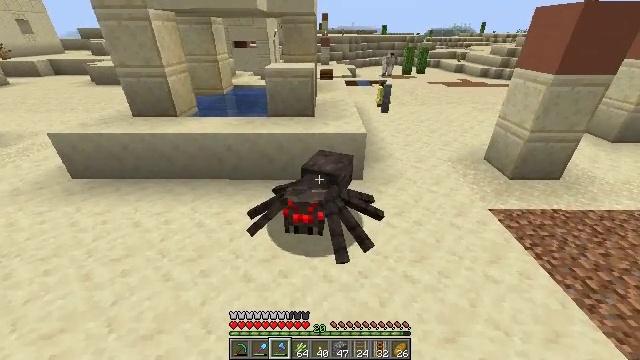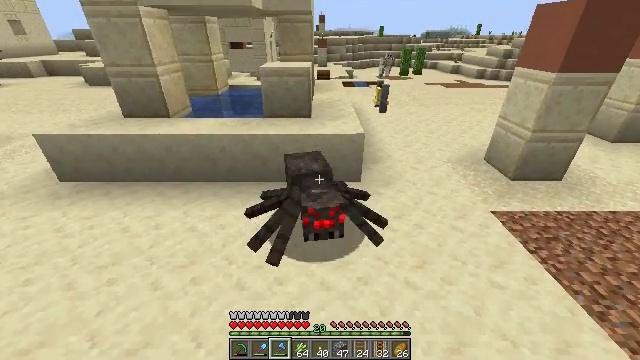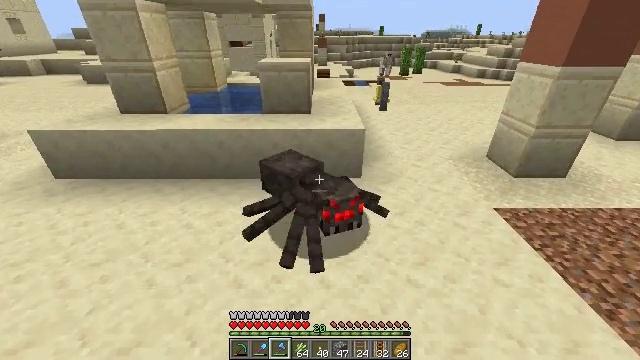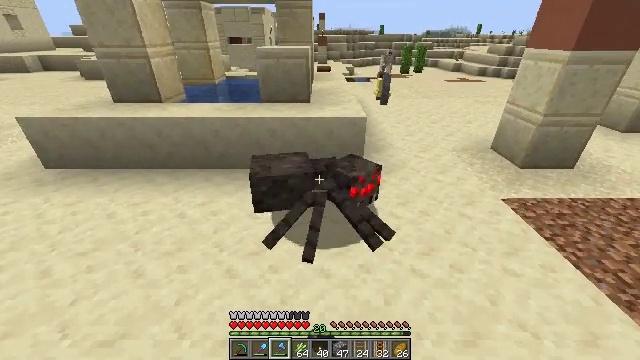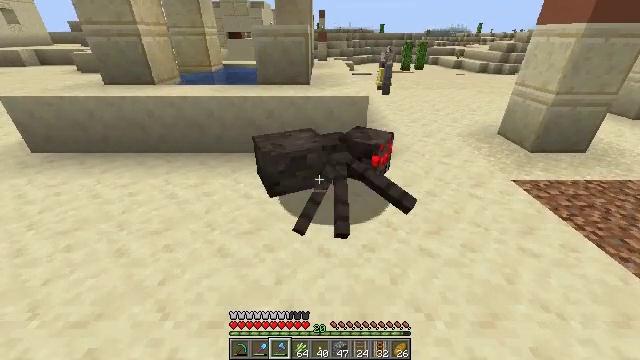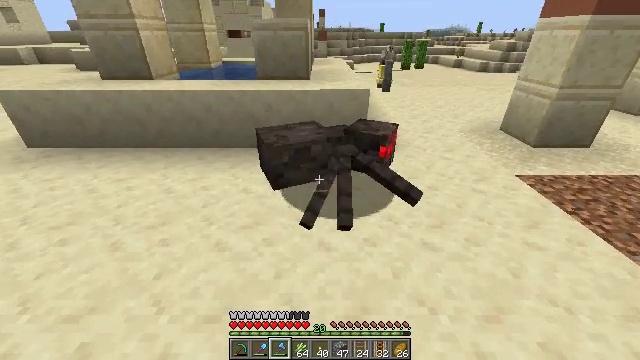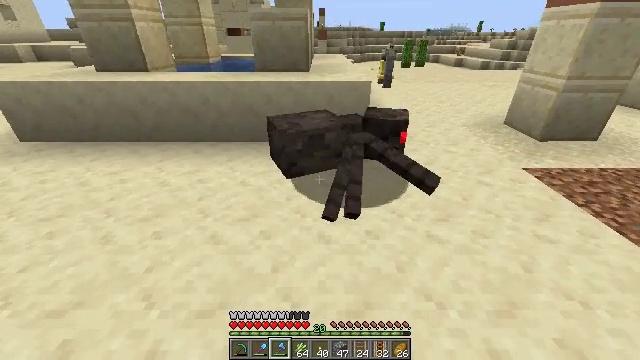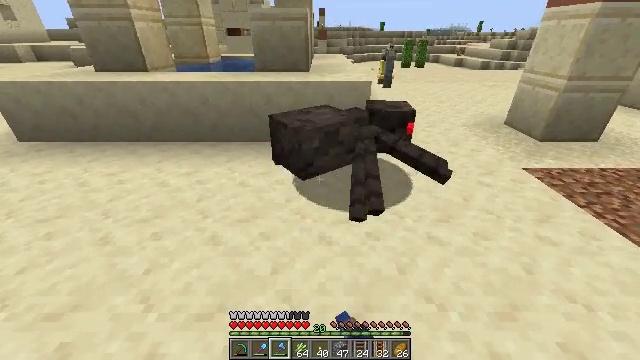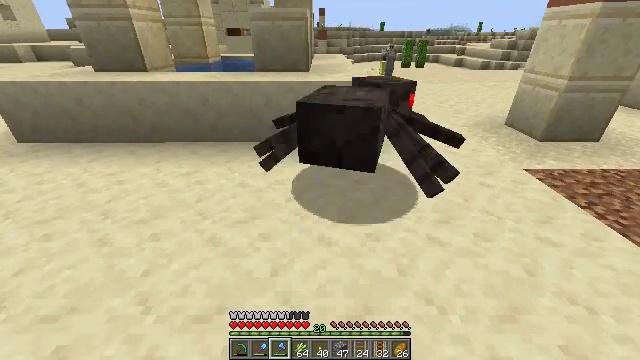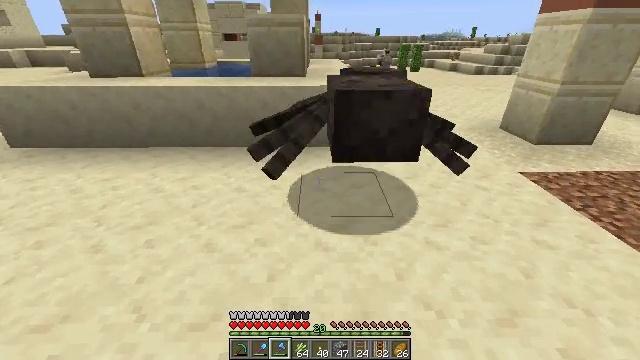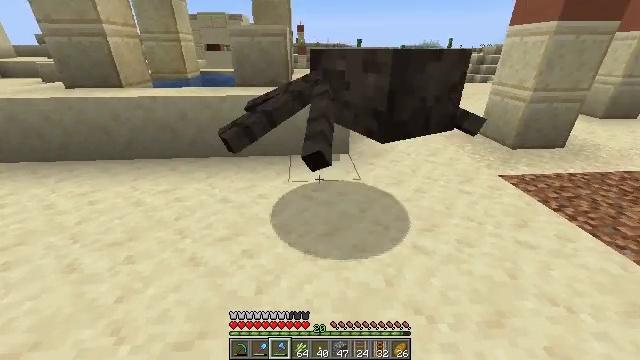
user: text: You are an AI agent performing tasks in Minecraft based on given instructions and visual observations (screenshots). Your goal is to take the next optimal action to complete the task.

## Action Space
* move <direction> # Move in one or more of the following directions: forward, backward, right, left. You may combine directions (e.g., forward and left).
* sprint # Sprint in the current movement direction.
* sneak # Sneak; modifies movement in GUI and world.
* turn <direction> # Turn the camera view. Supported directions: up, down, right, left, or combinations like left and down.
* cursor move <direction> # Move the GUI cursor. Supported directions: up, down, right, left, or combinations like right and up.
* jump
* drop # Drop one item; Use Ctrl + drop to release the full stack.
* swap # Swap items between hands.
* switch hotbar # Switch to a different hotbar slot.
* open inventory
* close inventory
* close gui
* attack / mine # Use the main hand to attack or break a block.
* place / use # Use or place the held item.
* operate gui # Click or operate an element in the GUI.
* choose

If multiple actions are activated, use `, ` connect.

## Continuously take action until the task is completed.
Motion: motion action
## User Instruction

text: Fight a spider.
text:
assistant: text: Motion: no_op
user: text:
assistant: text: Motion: attack / mine
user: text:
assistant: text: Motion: attack / mine
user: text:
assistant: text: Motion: attack / mine
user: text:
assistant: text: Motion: no_op
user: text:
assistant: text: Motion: attack / mine
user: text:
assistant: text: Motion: attack / mine
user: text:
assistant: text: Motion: attack / mine
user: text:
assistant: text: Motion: no_op
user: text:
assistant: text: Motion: turn right and up, attack / mine
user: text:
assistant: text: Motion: attack / mine